Current action and preconditions to check: trajectory_clear

Your task: For each precondition in the list above, predict whether it will hold at this action.

Consider the current scene as observed from the mobile robot's camera, and analyze the predicted future states of all dynamic agents (e.g., people, animals, vehicles, or any moving entities) within the NEXT SECOND.

IMPORTANT: Only answer "very likely" if you are absolutely certain—based on strong, clear evidence—that a dynamic agent will violate the precondition in the predicted future state. Do NOT answer "very likely" for unlikely, ambiguous, or low-probability risks.

Ask yourself for each precondition: Is there a high probability, with clear and convincing evidence, that the predicted future states of any dynamic agent will interfere with the predicted future state of the currently executing action within the NEXT SECOND, causing that precondition to fail?

Assess the risk level based on these predictions. Use "likely" or "very likely" if motions create a clear risk of interference.

Use "neutral" or "improbable" if agents are nearby but their predicted paths are clearly diverging or non-conflicting.

Failure Risk Categories: "very improbable", "improbable", "neutral", "likely", "very likely"

Answer Format: Output ONLY the probability_of_failure value from these categories: "very improbable", "improbable", "neutral", "likely", "very likely"

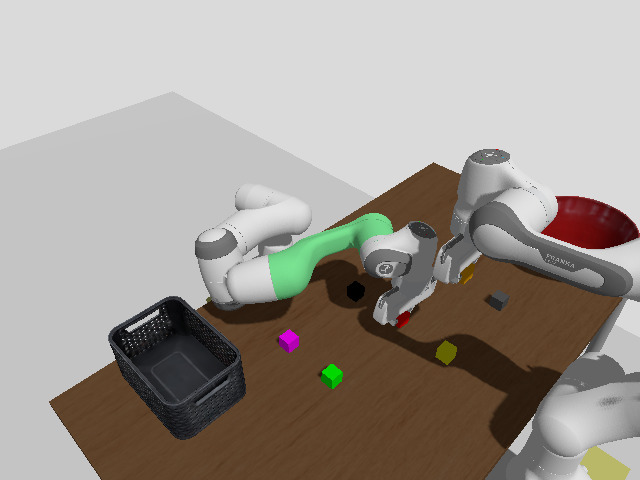

Answer: improbable